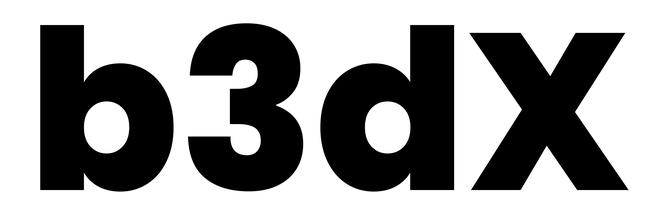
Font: Poppins-ExtraBold